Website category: university
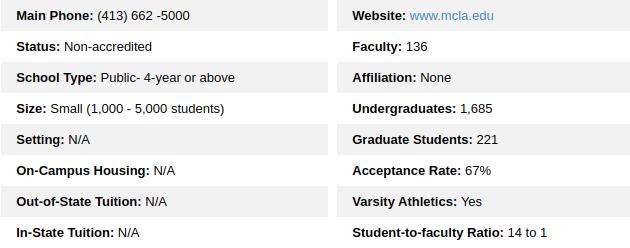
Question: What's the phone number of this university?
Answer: (413) 662 -5000

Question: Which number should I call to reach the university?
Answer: (413) 662 -5000

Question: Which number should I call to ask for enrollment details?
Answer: (413) 662 -5000

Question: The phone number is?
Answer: (413) 662 -5000

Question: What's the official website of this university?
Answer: www.mcla.edu

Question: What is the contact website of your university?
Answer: www.mcla.edu

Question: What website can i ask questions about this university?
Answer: www.mcla.edu

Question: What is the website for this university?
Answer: www.mcla.edu

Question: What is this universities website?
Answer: www.mcla.edu

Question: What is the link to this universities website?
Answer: www.mcla.edu

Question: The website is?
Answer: www.mcla.edu

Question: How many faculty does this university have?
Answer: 136

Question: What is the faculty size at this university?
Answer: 136

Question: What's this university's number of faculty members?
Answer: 136

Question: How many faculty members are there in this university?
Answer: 136

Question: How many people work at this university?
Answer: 136

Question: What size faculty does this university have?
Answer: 136

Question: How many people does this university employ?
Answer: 136

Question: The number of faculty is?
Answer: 136

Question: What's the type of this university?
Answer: Public- 4-year or above

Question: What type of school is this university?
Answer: Public- 4-year or above

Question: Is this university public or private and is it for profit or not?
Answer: Public- 4-year or above

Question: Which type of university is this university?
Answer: Public- 4-year or above

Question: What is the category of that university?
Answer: Public- 4-year or above

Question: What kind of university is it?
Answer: Public- 4-year or above

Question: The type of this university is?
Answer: Public- 4-year or above

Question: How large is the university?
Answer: Small (1,000 - 5,000 students)

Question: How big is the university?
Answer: Small (1,000 - 5,000 students)

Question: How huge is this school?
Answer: Small (1,000 - 5,000 students)

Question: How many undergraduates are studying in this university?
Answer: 1,685

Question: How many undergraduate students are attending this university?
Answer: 1,685

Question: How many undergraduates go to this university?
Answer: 1,685

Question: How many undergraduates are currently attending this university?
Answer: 1,685

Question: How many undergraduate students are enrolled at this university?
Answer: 1,685

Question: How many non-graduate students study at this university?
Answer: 1,685

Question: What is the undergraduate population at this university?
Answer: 1,685

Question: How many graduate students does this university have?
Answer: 221

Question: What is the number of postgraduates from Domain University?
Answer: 221

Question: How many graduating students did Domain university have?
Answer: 221

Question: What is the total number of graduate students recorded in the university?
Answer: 221

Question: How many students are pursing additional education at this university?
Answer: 221

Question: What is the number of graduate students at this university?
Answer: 221

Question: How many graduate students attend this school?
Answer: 221

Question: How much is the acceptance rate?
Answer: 67%

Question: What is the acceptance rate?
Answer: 67%

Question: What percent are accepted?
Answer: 67%

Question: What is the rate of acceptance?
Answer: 67%

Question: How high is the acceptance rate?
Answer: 67%

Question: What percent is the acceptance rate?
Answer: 67%

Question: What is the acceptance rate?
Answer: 67%

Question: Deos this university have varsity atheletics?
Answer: Yes

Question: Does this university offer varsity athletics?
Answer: Yes

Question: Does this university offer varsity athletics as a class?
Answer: Yes

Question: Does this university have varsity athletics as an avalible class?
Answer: Yes

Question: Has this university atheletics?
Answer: Yes

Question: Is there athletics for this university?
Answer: Yes

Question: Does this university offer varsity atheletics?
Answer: Yes

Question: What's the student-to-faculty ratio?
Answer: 14 to 1

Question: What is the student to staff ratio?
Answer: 14 to 1

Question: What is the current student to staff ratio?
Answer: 14 to 1

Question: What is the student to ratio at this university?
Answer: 14 to 1

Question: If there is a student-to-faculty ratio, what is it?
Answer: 14 to 1

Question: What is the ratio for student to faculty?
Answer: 14 to 1

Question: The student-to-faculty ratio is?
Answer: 14 to 1